A spectrogram of one vibration snapshot from a rotating bearing is shown (time on one axis, frequency on the other). Classify the bearing condition as one of: normal, inner_race, outer_race, ball.
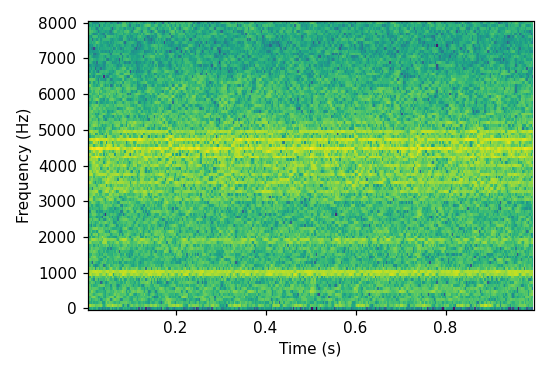
Answer: outer_race